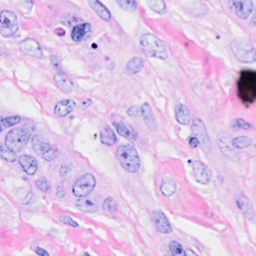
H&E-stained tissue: Breast